Question: I would like to know how this app stacks up uiimage and wavering in UIKit.
I'm following this <URL>
to have images dropping down in random, but how do I catch it and stack the UIImage together ?

Thanks for the reply... EDIT: for clarity
<URL> 40sec onwards will show how it stack on top each other and swing with accerometer
This will emulate the dropping of UIIimageView
'''
- (void)viewDidLoad {
[super viewDidLoad];
// set the background color to something COLD
self.view.backgroundColor = [UIColor colorWithRed:0.0 green:0.5 blue:1.0 alpha:1.0];
// load our ph image we will use the same image over and over
phImage = [UIImage imageNamed:@"placeholder.png"];
// start a timet that will fire 1 times per second
[NSTimer scheduledTimerWithTimeInterval:(1) target:self selector:@selector(onTimer) userInfo:nil repeats:YES];
}
// Timer event is called whenever the timer fires
- (void)onTimer
{
// build a view from our ph image
UIImageView* placeholderView = [[UIImageView alloc] initWithImage:phImage];
// use the random() function to randomize up our ph attributes
//int startX = round(random() % 300);
int startX = round(random() % 275);
//int endX = round(random() % 300);
int endX = startX;
double scale = 1 / round(random() % 100) + 1.0;
double speed = 1 / round(random() % 50) + 1.0;
// set the PH start position
phView.frame = CGRectMake(startX, -100.0, 25.0 * scale, 25.0 * scale);
phView.alpha = 0.25;
// put the ph in our main view
[self.view addSubview:phView];
[UIView beginAnimations:nil context:phView];
// set up how fast the ph will fall
[UIView setAnimationDuration:5 * speed];
// set the postion where ph will move to
phView.frame = CGRectMake(endX, 500.0, 25.0 * scale, 25.0 * scale);
// set a stop callback so we can cleanup the ph when it reaches the
// end of its animation
[UIView setAnimationDidStopSelector:@selector(onAnimationComplete:finished:context:)];
[UIView setAnimationDelegate:self];
[UIView commitAnimations];
}
- (void)onAnimationComplete:(NSString *)animationID finished:(NSNumber *)finished context:(void *)context {
UIImageView *phView = context;
[phView removeFromSuperview];
NSLog(@"[phView retainCount] = %d",[phView retainCount]);
}
'''
Thanks for reading and commenting.
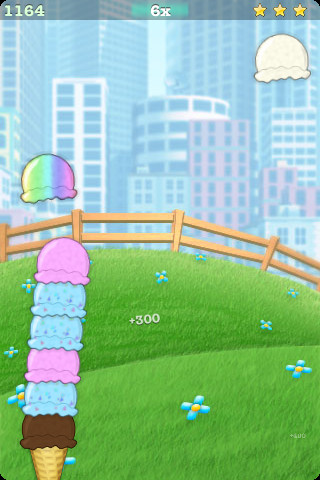
Answer: For stacking, just make a UIView that holds all the placed images together.
'''
UIView *stackView = [UIView new];
-(void) addView: (UIView*) view toStack: (UIView*) stackView
{
if ([stackView subviews].count > 0)
{
CGRect frame = [[[stackView subviews] lastObject] frame];
view.frame = CGRectOffset(frame, 0, 20);
}
[stackView addSubview:view];
}
'''
For tilting, set up an accelerometer and use the x and y to determine the tilt.
'''
-(void)configureAccelerometer
{
UIAccelerometer* theAccelerometer = [UIAccelerometer sharedAccelerometer];
theAccelerometer.updateInterval = 0.20;
theAccelerometer.delegate = self;
// Delegate events begin immediately.
}
- (void)accelerometer:(UIAccelerometer *)accelerometer didAccelerate:(UIAcceleration *)acceleration
{
UIAccelerationValue x, y, z;
x = acceleration.x;
y = acceleration.y;
//[stackView tiltForX: x Y: y]
}
'''
More info on <URL>
For the collision detection, you can probably do something like
'''
if (CGRectIntersectsRect([[[stackView subviews] lastObject] frame], fallingView.frame))
[self addView: fallingView toStack: stackView];
'''